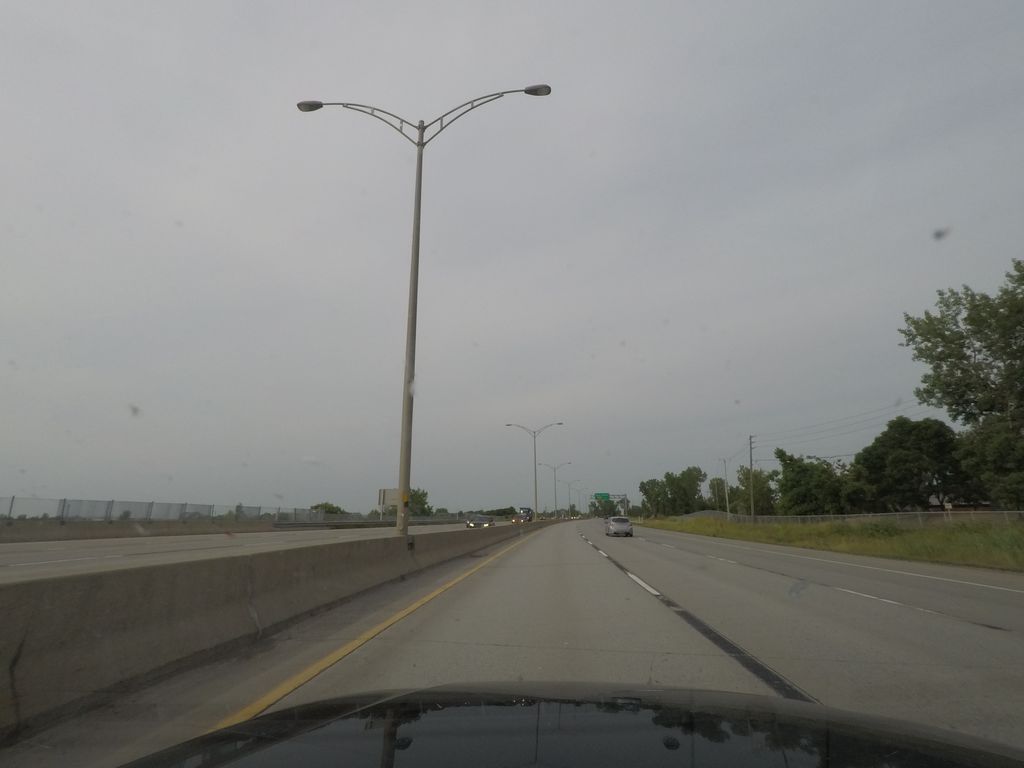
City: montreal